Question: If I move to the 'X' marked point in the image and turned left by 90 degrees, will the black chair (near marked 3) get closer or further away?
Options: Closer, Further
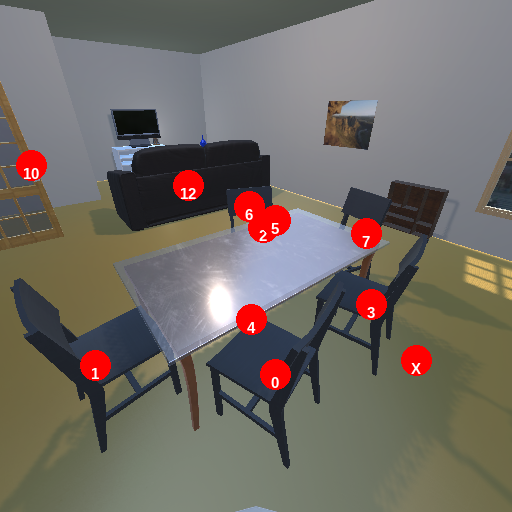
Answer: Closer